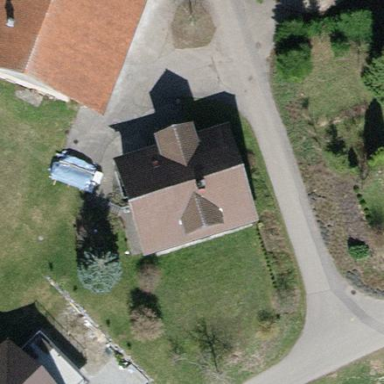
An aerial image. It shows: Simple house.